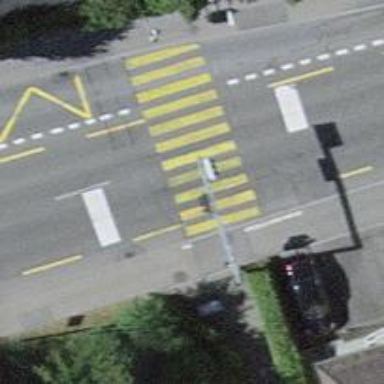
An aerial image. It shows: Zebra crossing on footway.